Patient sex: M
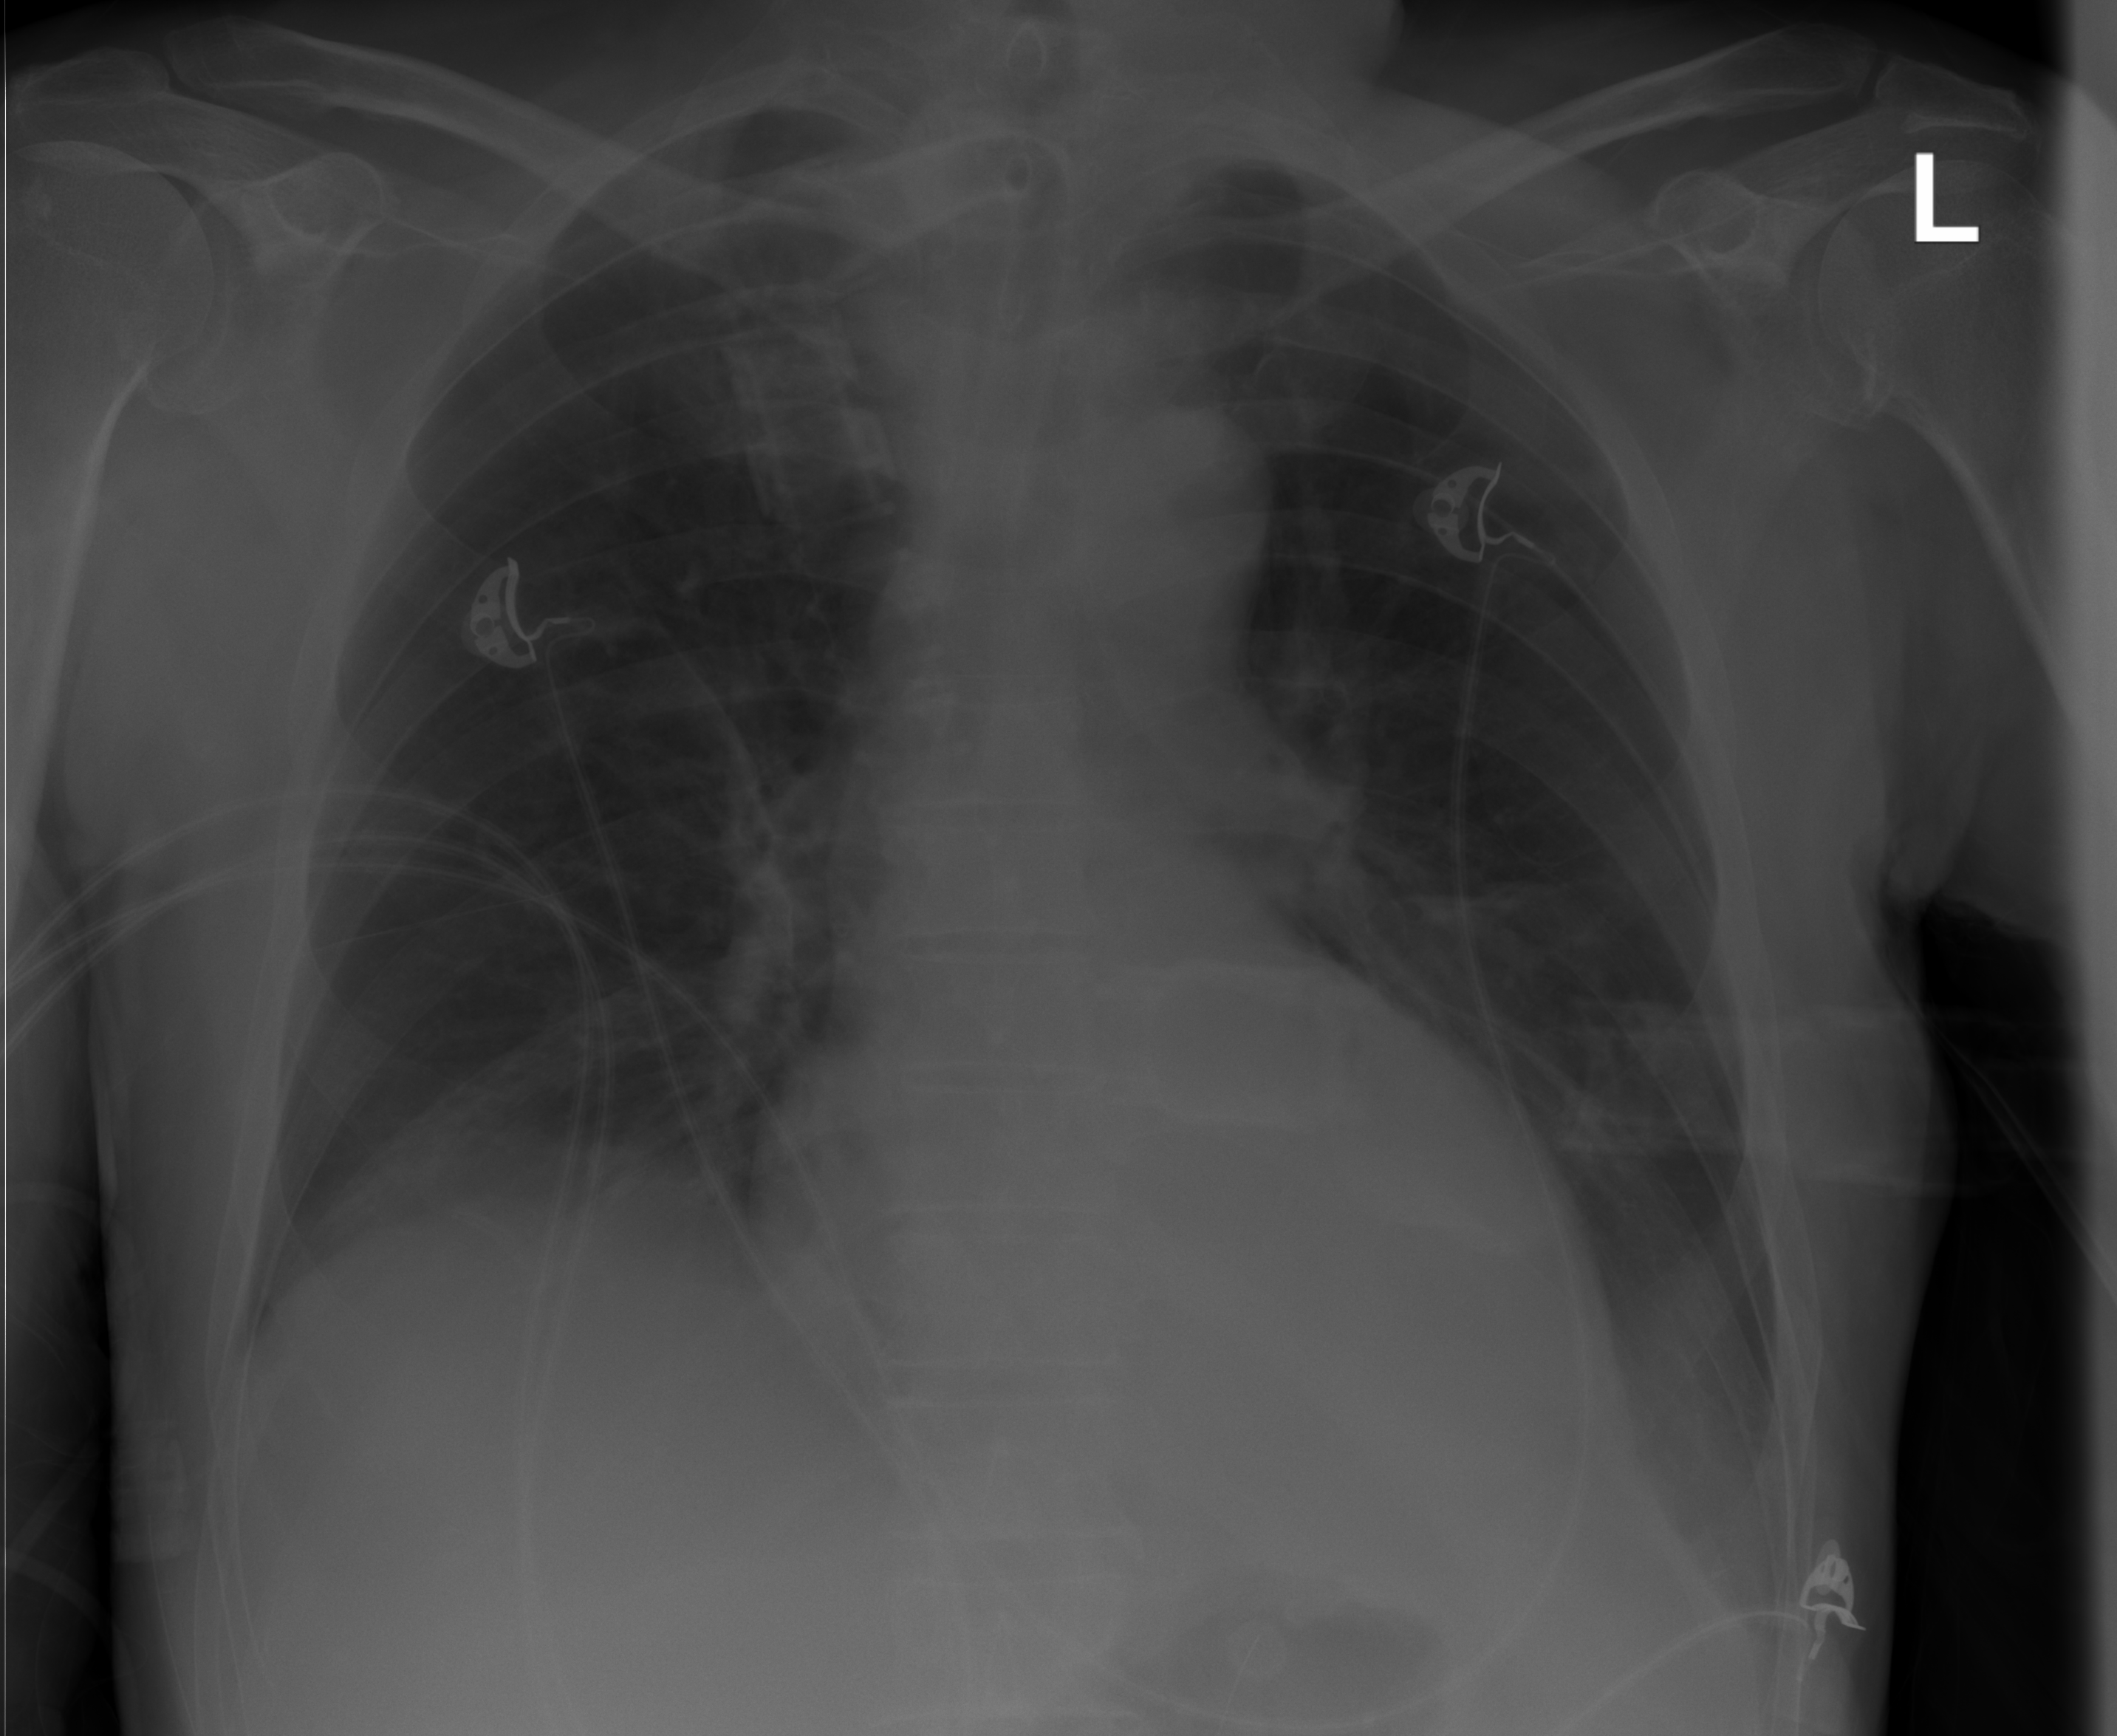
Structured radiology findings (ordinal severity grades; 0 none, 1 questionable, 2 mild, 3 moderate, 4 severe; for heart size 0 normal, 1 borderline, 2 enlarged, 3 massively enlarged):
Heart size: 0
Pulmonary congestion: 0
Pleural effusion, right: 2
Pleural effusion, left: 0
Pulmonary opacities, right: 0
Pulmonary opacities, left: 0
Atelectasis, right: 0
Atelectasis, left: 0